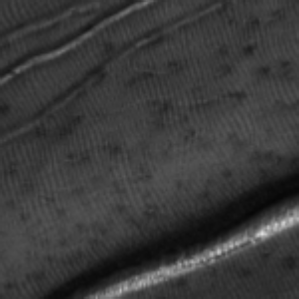
Label: frost